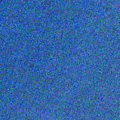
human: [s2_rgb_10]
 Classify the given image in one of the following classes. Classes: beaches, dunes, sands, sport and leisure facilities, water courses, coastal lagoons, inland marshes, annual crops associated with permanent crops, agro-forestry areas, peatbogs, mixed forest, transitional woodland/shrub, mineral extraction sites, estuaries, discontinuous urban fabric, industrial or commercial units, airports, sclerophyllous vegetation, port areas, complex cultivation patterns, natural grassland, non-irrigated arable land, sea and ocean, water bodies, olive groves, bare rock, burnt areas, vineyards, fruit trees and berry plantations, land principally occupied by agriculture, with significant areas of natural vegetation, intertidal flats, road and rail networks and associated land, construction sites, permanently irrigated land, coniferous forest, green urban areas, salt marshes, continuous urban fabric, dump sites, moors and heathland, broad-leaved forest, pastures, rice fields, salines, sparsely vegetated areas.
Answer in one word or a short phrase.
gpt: sea and ocean